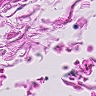
Metastatic tissue present: no